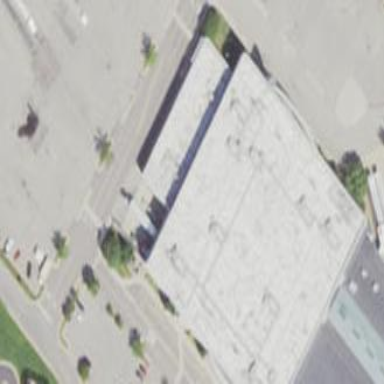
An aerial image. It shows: Department store.